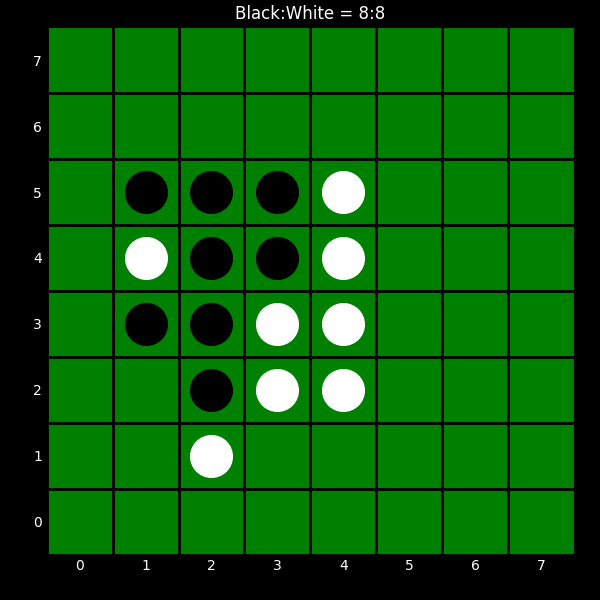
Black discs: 8
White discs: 8